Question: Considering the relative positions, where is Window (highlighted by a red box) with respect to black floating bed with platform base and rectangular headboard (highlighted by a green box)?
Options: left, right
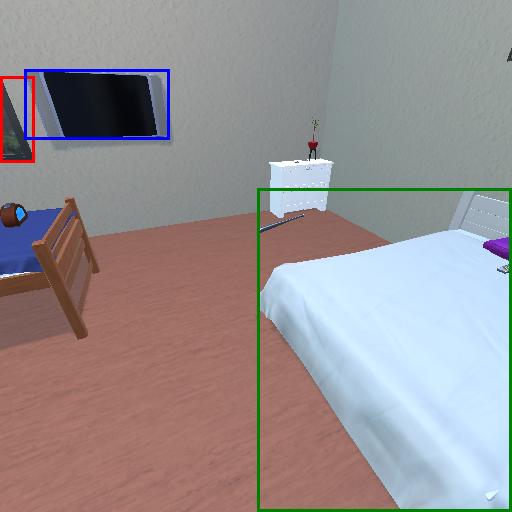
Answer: left